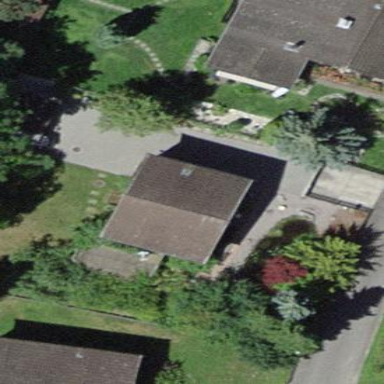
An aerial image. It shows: Building with tiled roof.